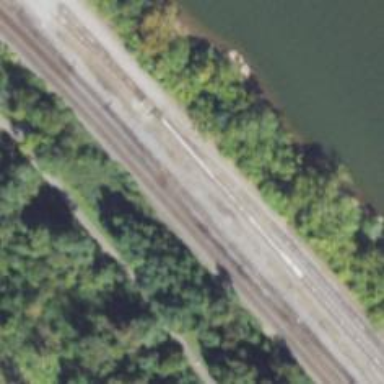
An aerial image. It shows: Railway yard in service.